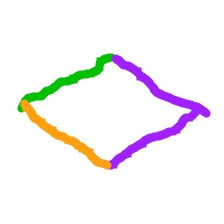
Shape: rhombus